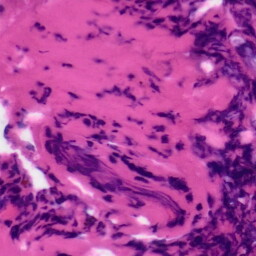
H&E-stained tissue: Tonsil